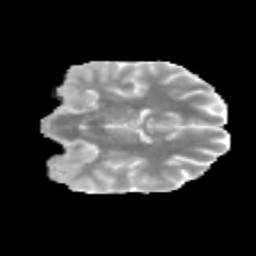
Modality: MD
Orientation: coronal
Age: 14
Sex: female
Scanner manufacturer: siemens
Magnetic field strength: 3 T
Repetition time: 3.8 s
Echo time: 0.07 s